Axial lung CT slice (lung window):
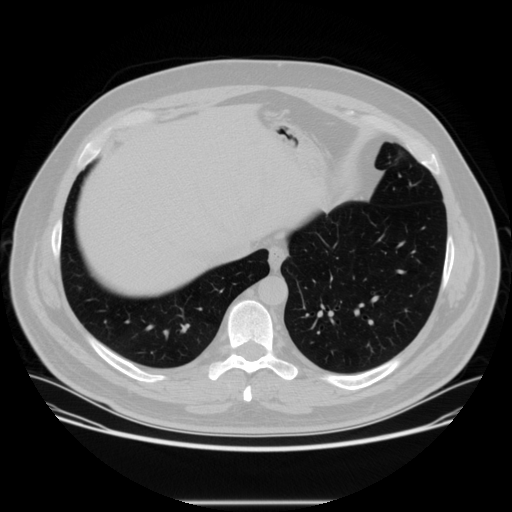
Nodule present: no